Field crop: maize
Growth stage: 2
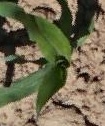
Species: maize